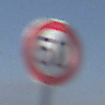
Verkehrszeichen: Geschwindigkeit50
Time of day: Midday
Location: Outdoor (Nature)
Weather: PartlyCloudy
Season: NotSpecified
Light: Natural